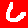
Digit: 6